Aerial crown-view tile of a tropical tree (Barro Colorado Island, Panama), acquired 20250512:
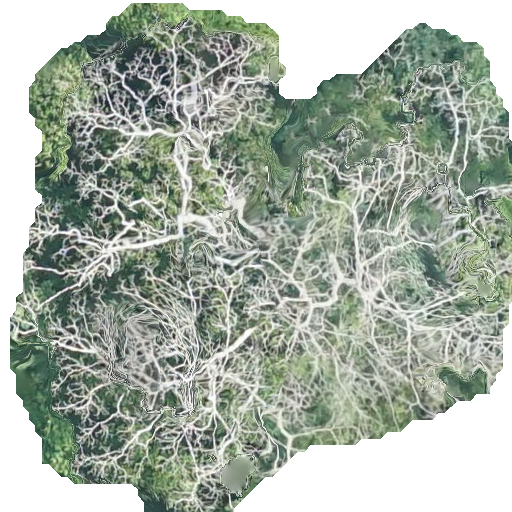
Species: Dipteryx oleifera
GBIF accepted scientific name: Dipteryx oleifera
Crown area: 298.191 m²